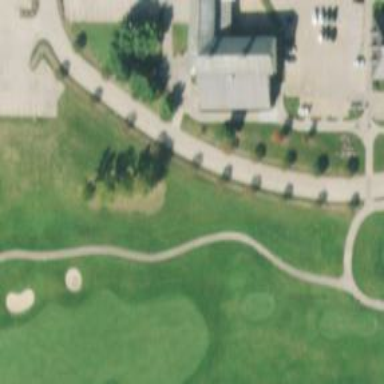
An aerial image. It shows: Path used for both walking and golf.